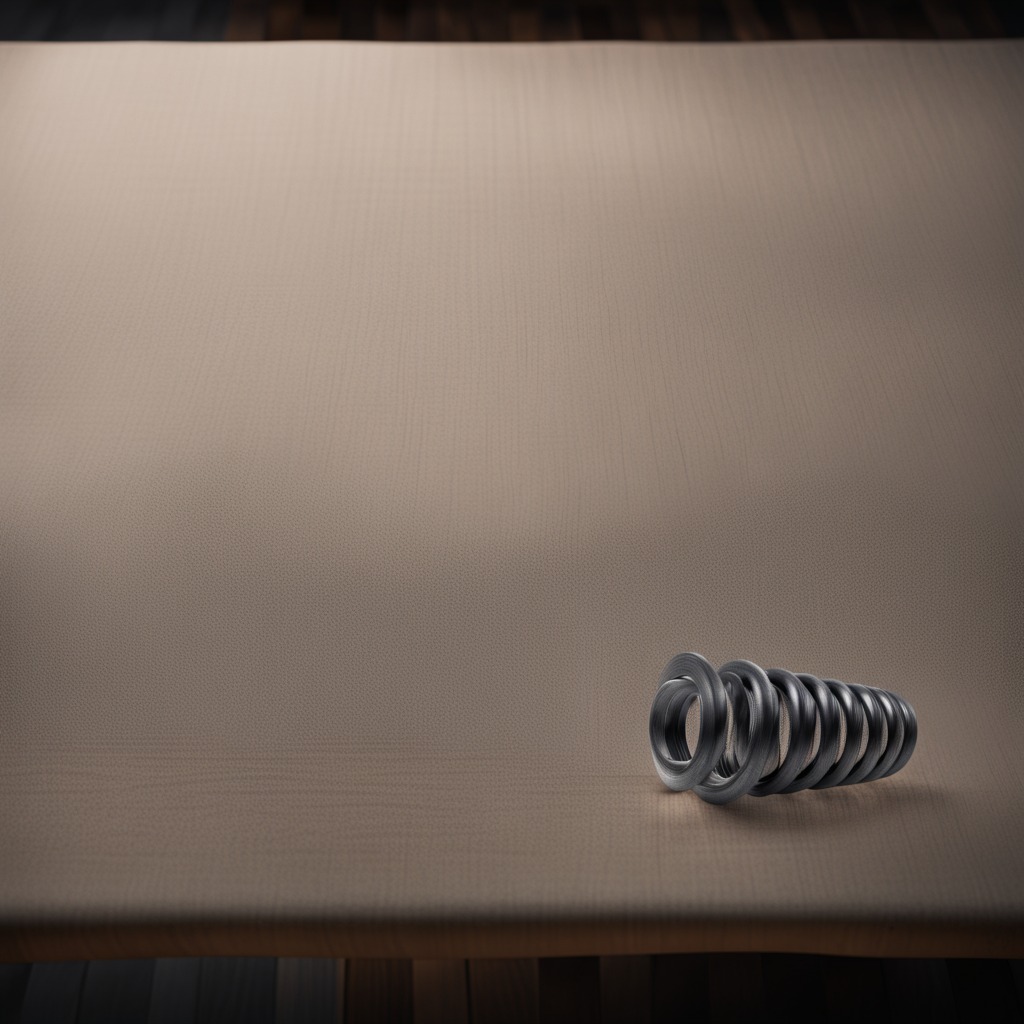
A coiled metal spring is lying on the wooden table.